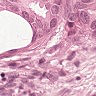
Metastatic tissue present: yes